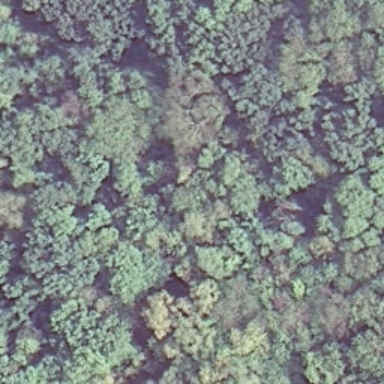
This is a dense forest with emerald green plants .